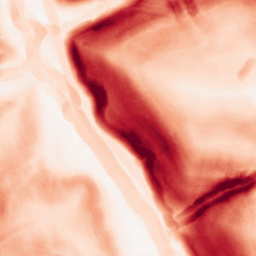
Category: morphological
Decomposition family: morphological_gradient
Decomposition parameters: size: 7
shape: disk
Upsampling method: sinc_blackman
Upsampling parameters: scale: 2
kernel_size: 8
Upsampling scale: 2